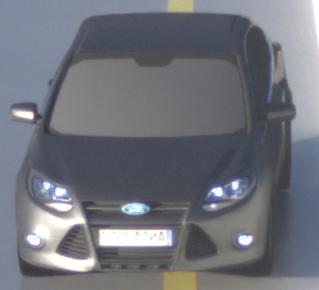
Make: Ford
Model: Focus 1.6 Ti-VCT
Detailed model: Focus (III)
Model produced from: 2011/09
Model produced until: 2014/09
Doors: 5
Color: gray
Road condition: wet road
Daytime: sunrise or sunset
Contrast: high contrast